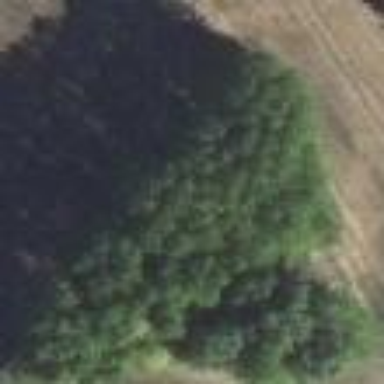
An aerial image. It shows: Mixed forest with various types of leaves.